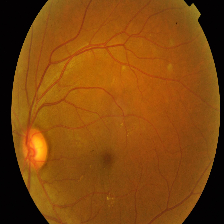
Diabetic retinopathy grade: Proliferative DR